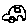
Label: car